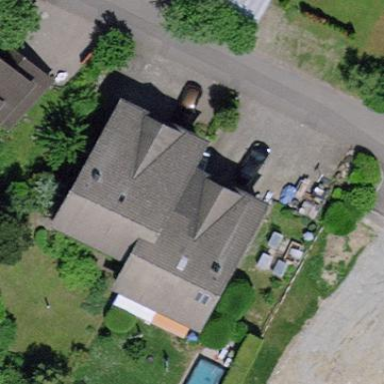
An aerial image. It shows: Semi-detached house.